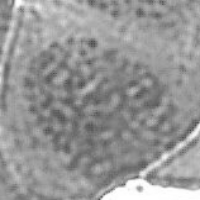
Label: prophase